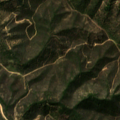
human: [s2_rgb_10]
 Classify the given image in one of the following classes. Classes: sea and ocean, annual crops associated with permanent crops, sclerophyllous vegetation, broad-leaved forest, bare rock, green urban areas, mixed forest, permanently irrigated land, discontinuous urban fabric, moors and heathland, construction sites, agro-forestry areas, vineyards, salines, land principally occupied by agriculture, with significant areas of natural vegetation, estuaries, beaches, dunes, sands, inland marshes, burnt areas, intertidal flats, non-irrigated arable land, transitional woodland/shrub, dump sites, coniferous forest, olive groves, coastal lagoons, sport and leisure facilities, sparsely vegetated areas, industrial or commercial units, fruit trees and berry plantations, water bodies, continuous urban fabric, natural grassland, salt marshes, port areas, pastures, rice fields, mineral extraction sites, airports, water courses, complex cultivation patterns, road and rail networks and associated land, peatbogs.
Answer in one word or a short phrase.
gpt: broad-leaved forest, sclerophyllous vegetation, transitional woodland/shrub